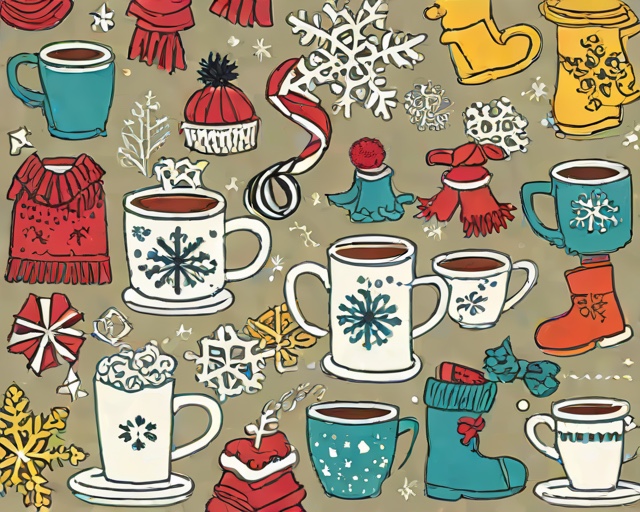
Category: Winter